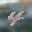
Label: 4